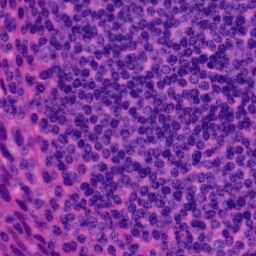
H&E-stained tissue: Tonsil